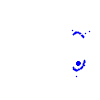
Particle: electron